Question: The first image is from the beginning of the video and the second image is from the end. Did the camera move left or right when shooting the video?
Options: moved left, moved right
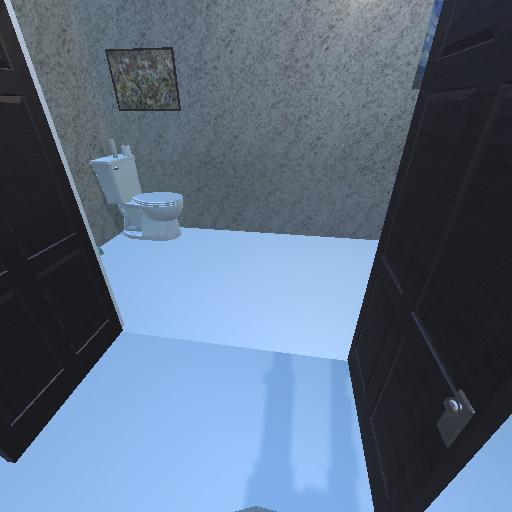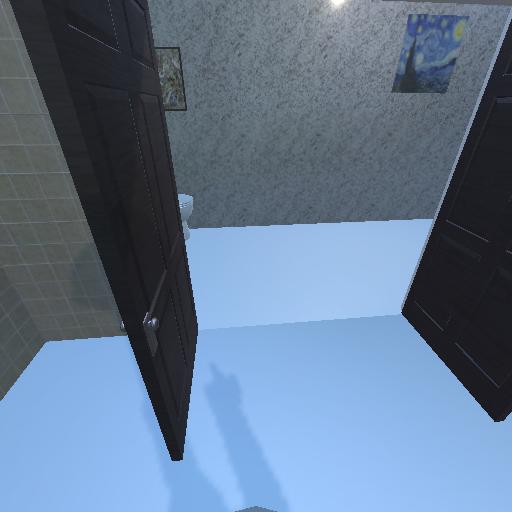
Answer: moved left